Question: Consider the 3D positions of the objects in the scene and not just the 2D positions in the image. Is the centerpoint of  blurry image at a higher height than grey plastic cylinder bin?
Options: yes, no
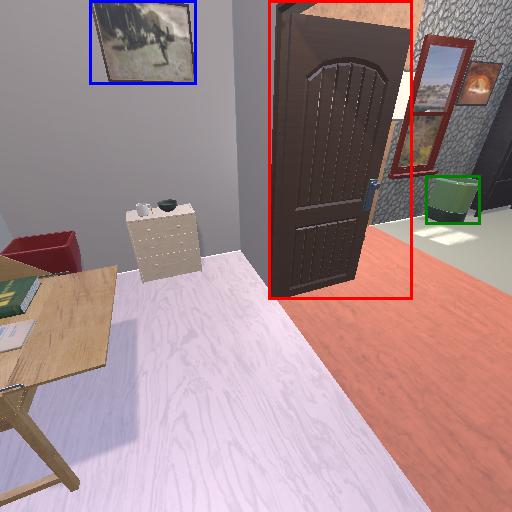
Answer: yes